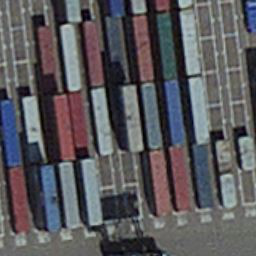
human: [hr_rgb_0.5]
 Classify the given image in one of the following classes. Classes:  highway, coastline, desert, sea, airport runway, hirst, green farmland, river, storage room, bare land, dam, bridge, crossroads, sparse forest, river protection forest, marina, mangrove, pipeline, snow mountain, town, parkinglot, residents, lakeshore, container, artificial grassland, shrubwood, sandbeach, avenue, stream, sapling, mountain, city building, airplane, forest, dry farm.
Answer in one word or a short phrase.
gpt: container